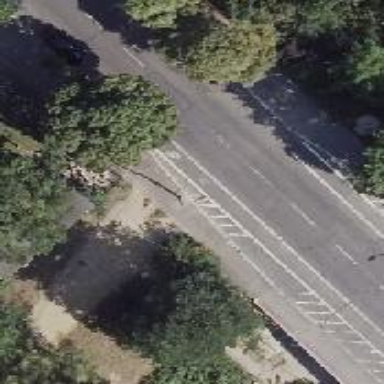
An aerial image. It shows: Tertiary road with asphalt surface and sidewalks on both sides. The parking lanes are oriented parallel to the road.